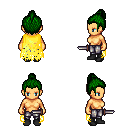
a pixel art fantasy rpg character, female body template, human, tanned skin, yellow tattered cape, metal pants, green short topknot hairstyle, black shoes, dagger, four views (front, back, left, right), 2x2 character sprite sheet, small pixel art, hard edges, no anti-aliasing